Question: I am working on an Android application in which I have two concentric circles with the text at center. I have used drawable for both circles. I want to rotate both circle in counter clockwise to each other, i.e. one in clockwise and other in anti clockwise direction.
My code is given below for anim folders along activity code and snap for explanation.

progress_left.xml
'''
<?xml version="1.0" encoding="utf-8"?>
<rotate xmlns:android="http://schemas.android.com/apk/res/android"
android:fromDegrees="0"
android:pivotX="50%"
android:pivotY="50%"
android:repeatCount="infinite"
android:toDegrees="360" />
'''
progress_right.xml
'''
<?xml version="1.0" encoding="utf-8"?>
<rotate xmlns:android="http://schemas.android.com/apk/res/android"
android:fromDegrees="360"
android:pivotX="50%"
android:pivotY="50%"
android:repeatCount="infinite"
android:toDegrees="0" />
'''
My Activity Layout
'''
<?xml version="1.0" encoding="utf-8"?>
<RelativeLayout xmlns:android="http://schemas.android.com/apk/res/android"
android:layout_width="fill_parent"
android:layout_height="fill_parent"
android:background="@color/red_theme"
android:orientation="vertical" >
<Button
android:id="@+id/btnStart"
android:layout_width="wrap_content"
android:layout_height="wrap_content"
android:layout_alignParentLeft="true"
android:layout_centerVertical="true"
android:layout_marginLeft="28dp"
android:text="Start" />
<Button
android:id="@+id/btnStop"
android:layout_width="wrap_content"
android:layout_height="wrap_content"
android:layout_alignParentRight="true"
android:layout_centerVertical="true"
android:layout_marginRight="67dp"
android:text="Stop" />
<RelativeLayout
android:id="@+id/main_imageLeft"
android:layout_width="wrap_content"
android:layout_height="wrap_content"
android:layout_alignParentBottom="true"
android:layout_centerHorizontal="true"
android:background="@drawable/halfcircle"
android:orientation="horizontal"
android:padding="5dp" >
<ImageView
android:id="@+id/main_imageRight"
android:layout_width="wrap_content"
android:layout_height="wrap_content"
android:src="@drawable/halfcircle" />
<TextView
android:layout_width="wrap_content"
android:layout_height="wrap_content"
android:layout_centerInParent="true"
android:text="MUry"
android:textAppearance="?android:attr/textAppearanceMedium"
android:textColor="#fff" />
</RelativeLayout>
<TextView
android:id="@+id/textViewTime"
android:layout_width="wrap_content"
android:layout_height="wrap_content"
android:textColor="@color/Beige"
android:layout_above="@+id/btnStop"
android:layout_centerHorizontal="true"
android:layout_marginBottom="30dp"
android:textSize="100sp" />
</RelativeLayout>
'''
My code at activity
'''
Animation animRight = AnimationUtils.loadAnimation(this,
R.anim.progress_right);
animRight.setDuration(1000);
mImageRight.startAnimation(animRight);
Animation animLeft = AnimationUtils.loadAnimation(this,
R.anim.progress_left);
animLeft.setDuration(1000);
mLLLeft.startAnimation(animLeft);
'''
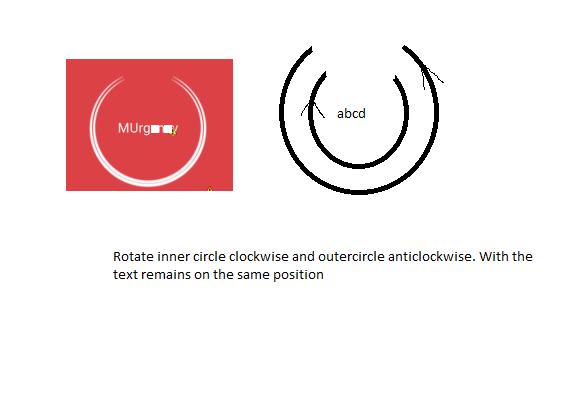
Answer: Just change your relative layout with Image view and check the following updated code:
'''
private ImageView mImageLeft, mImageRight, mImageProfile;
private ImageView mLLLeft;
mLLLeft = (ImageView) findViewById(R.id.main_imageLeft1);
mImageRight = (ImageView) findViewById(R.id.main_imageRight);
Animation animRight = AnimationUtils.loadAnimation(this,
R.anim.progress_right);
animRight.setDuration(1000);
mImageRight.startAnimation(animRight);
Animation animLeft = AnimationUtils.loadAnimation(this,R.anim.progress_left);
animLeft.setDuration(1000);
mLLLeft.startAnimation(animLeft);
'''